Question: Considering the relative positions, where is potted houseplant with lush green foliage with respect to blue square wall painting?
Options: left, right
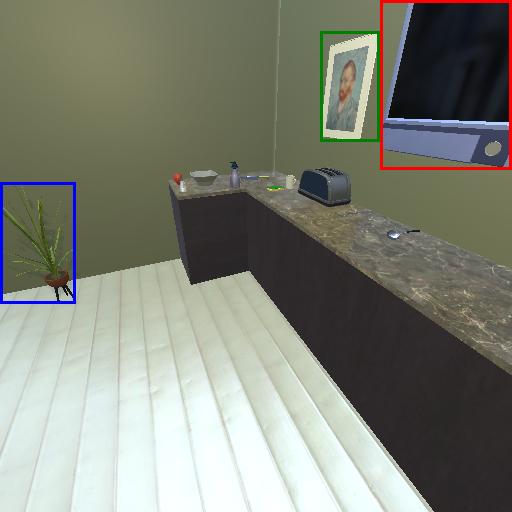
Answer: left